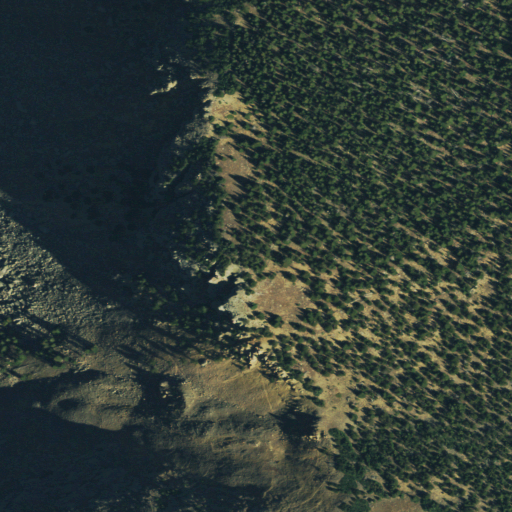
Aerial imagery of mountain in Colorado named Little Sugarloaf Peak containing evergreen forest, shrub, and barren land